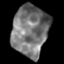
Tissue: lung
Cell type: Others
Senescence score: 0.1979
Nuclear area (px): 1781
Mean DAPI intensity: 118.682